Question: I have installed Cognos 10 Framework Manager in my client computer and when I tried creating a new project, this pop up message showed up.
I heard that you need to have a webservice in this context. The question is> How should I solve this problem_

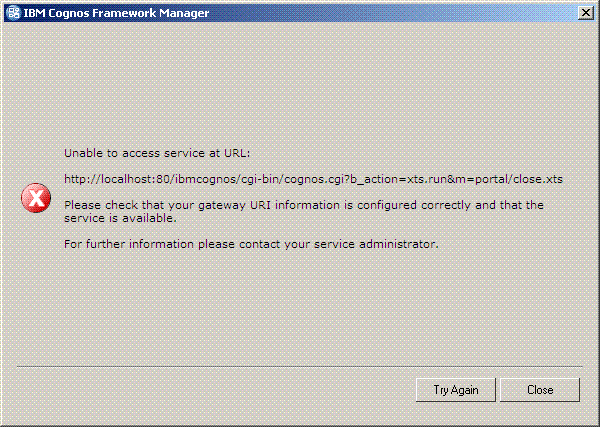
Answer: Framework Manager should typically be configured to connect to a running Cognos BI instance. If you don't have one of those, you will get errors trying to perform a variety of activities within an FM project (such as applying row-level security). Even getting started will be difficult, since Framework Manager will reach out to the BI Server to retrieve things like data source information.
If you have a running BI Server somewhere, you need to configure the FM instance (Cognos Configuration on your client system) to point at the Gateway and Dispatcher URLs for the Cognos BI Server. Here's the relevant docs on IBM's site:
<URL>